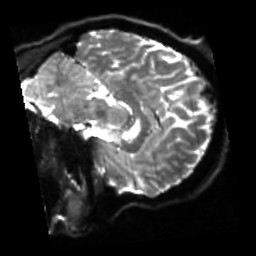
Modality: sbref
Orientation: sagittal
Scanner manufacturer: siemens
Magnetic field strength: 3 T
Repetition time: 4 s
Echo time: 0.0594 s